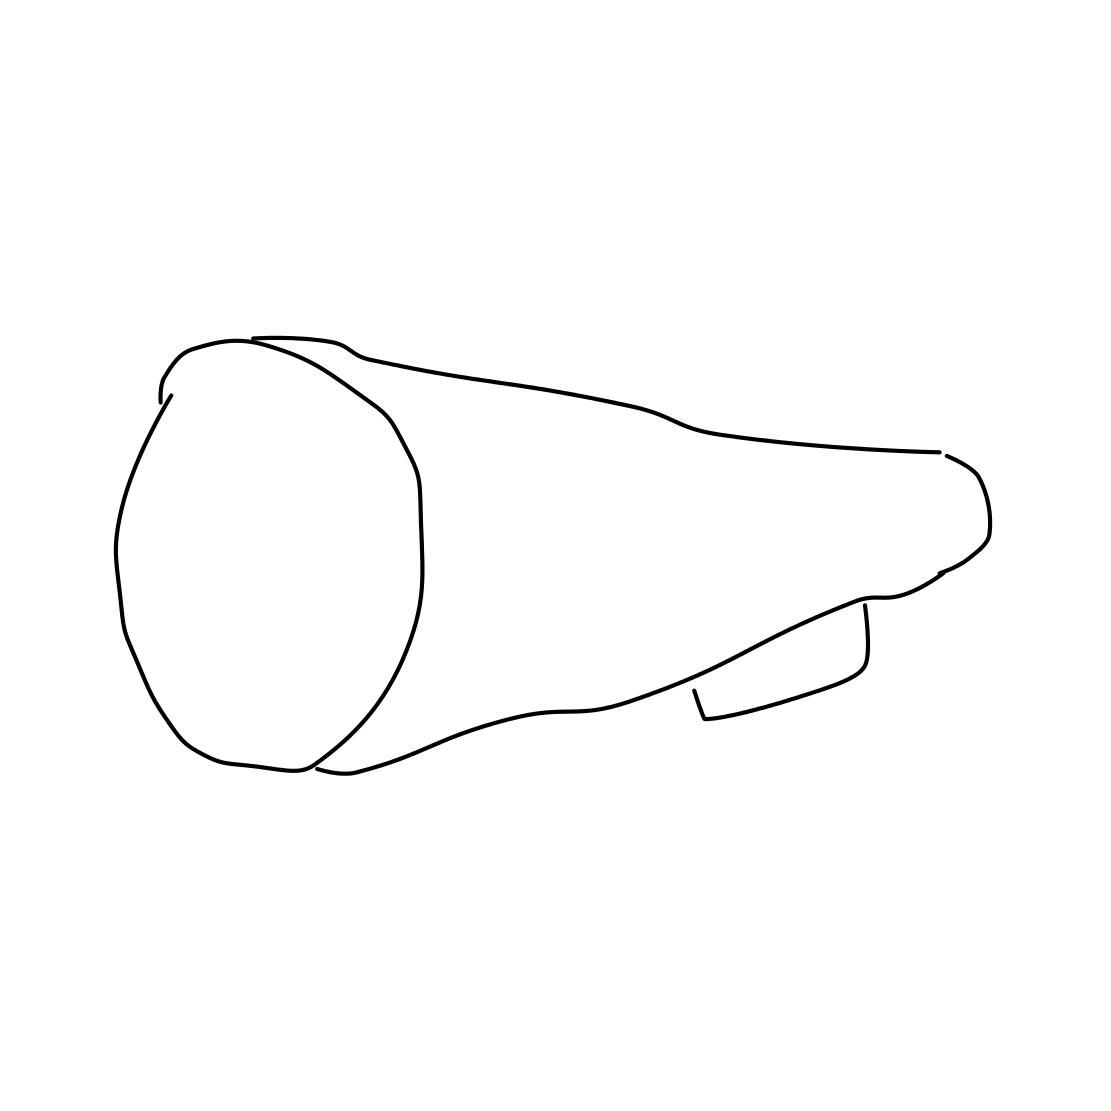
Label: megaphone